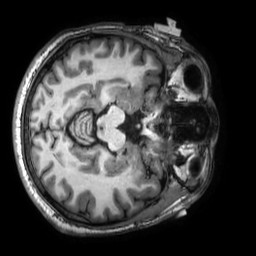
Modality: T1w
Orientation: axial
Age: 41
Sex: male
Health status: healthy
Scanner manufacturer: philips
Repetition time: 0.009 s
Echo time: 0.004 s